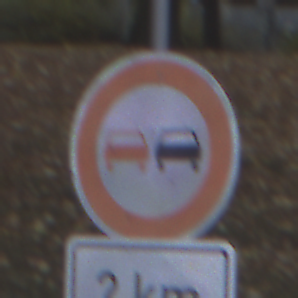
Verkehrszeichen: Ueberholverbot
Zusatzzeichen unten: Entfernungsangaben2
Umgebung: Outdoor, Urban
Tageszeit: MorningAfternoon
Wetter: Overcast
Licht: Natural
Jahreszeit: NotSpecified
Kontrast: LowContrast